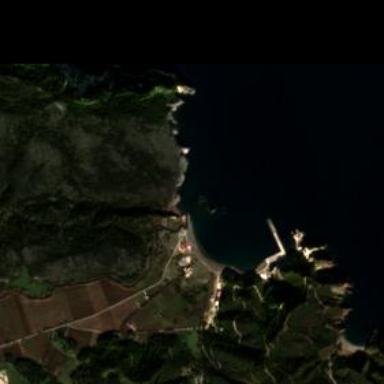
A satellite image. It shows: Picturesque coastline scene.